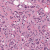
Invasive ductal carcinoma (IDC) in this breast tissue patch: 1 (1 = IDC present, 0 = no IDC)